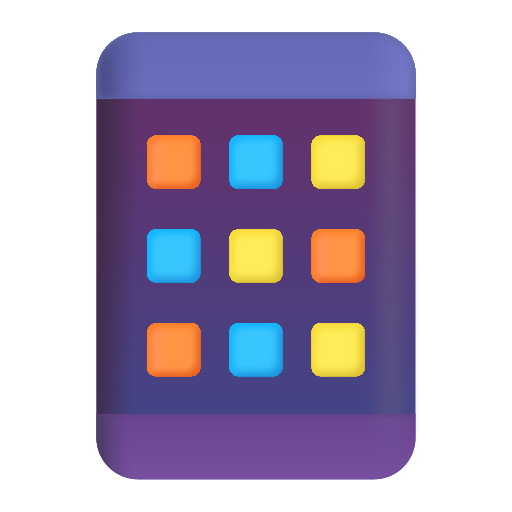
mobile phone color